Question: I think this is an easy question, but I haven't been able to find an answer to my specific problem.
I've read <URL>, as explained in the image link below:

So far I've set my theme in this way:
'''
<resources>
<style name="AppBaseTheme" parent="android:Theme.Holo.Light">
<item name="android:dropDownListViewStyle">@style/MyDropDownListView</item>
</style>
<style name="MyDropDownListView" parent="android:style/Widget.Holo.ListView.DropDown">
<item name="android:listSelector">@drawable/ad_selectable_background</item>
</style>
</resources>
'''
And this is my :
'''
<selector xmlns:android="http://schemas.android.com/apk/res/android"
android:exitFadeDuration="@android:integer/config_mediumAnimTime" >
<item android:state_pressed="true" android:drawable="@android:color/holo_blue_light" />
<item android:drawable="@android:color/transparent" />
</selector>
'''
My dropdown view resource is:
'''
adapter.setDropDownViewResource(android.R.layout.simple_spinner_dropdown_item);
'''
The state works, but when you open the menu no selection is displayed.
I would like to set it to using the selector, but I'm not able to find the correct syntax .
I'm looking for an XML only answer if it's possible (i.e. not using any code). Thanks!
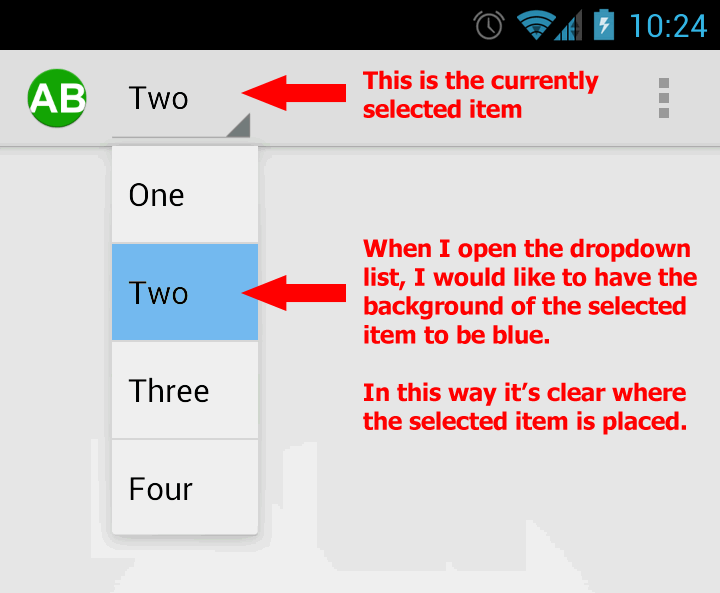
Answer: Apparently, it was quite simple!
I had to edit to use the state (as I did before, but I was missing the theme below):
'''
<?xml version="1.0" encoding="utf-8"?>
<selector xmlns:android="http://schemas.android.com/apk/res/android"
android:exitFadeDuration="@android:integer/config_mediumAnimTime" >
<item android:state_pressed="false" android:state_checked="true" android:drawable="@android:color/holo_blue_light" />
<item android:state_pressed="true" android:drawable="@android:color/holo_blue_light" />
<item android:drawable="@android:color/transparent" />
</selector>
'''
And then edit the by adding the item and disabiling the (as I didn't want the radio buttons), in this way:
'''
<resources>
<style name="AppBaseTheme" parent="android:Theme.Holo.Light">
<item name="android:dropDownListViewStyle">@style/MyDropDownListView</item>
<item name="android:spinnerDropDownItemStyle">@style/MySpinnerDropDownItem</item>
</style>
<style name="MyDropDownListView" parent="android:style/Widget.Holo.ListView.DropDown">
<item name="android:listSelector">@drawable/ad_selectable_background</item>
</style>
<style name="MySpinnerDropDownItem" parent="android:style/Widget.DropDownItem.Spinner">
<item name="android:background">@drawable/ad_selectable_background</item>
<item name="android:checkMark">@null</item>
</style>
</resources>
'''